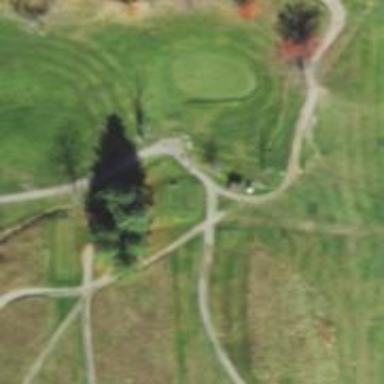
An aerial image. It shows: Service road designated as golf cart path.